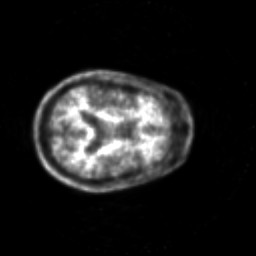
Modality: PET
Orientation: axial
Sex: male
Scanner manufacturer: siemens